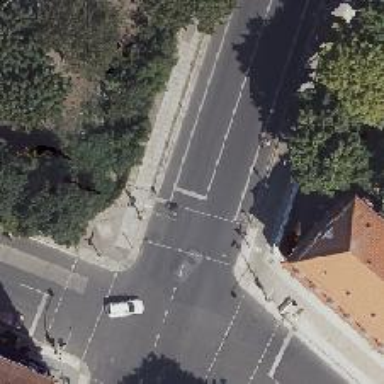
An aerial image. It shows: Footway with traffic signals at crossing.